Interaction volume radius: 10 \u00c5
Interaction volume height: 30 \u00c5
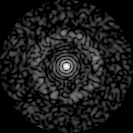
Disorder parameter: 0.8366